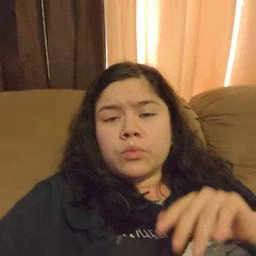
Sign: snow